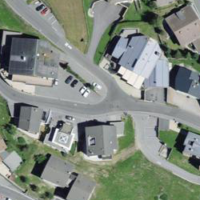
EUNIS habitat code: 54
Species observed at this site:
Ptyonoprogne rupestris
Chloris chloris